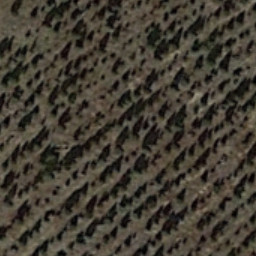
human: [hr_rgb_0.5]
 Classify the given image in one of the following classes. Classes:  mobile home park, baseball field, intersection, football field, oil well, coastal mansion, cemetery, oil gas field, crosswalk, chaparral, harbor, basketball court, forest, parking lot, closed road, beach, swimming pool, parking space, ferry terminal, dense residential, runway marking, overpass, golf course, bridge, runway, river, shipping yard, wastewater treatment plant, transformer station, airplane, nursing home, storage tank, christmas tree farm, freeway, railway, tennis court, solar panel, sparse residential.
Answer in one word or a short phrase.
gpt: christmas tree farm